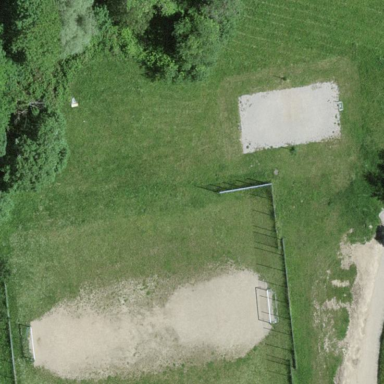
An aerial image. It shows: Recreation ground.